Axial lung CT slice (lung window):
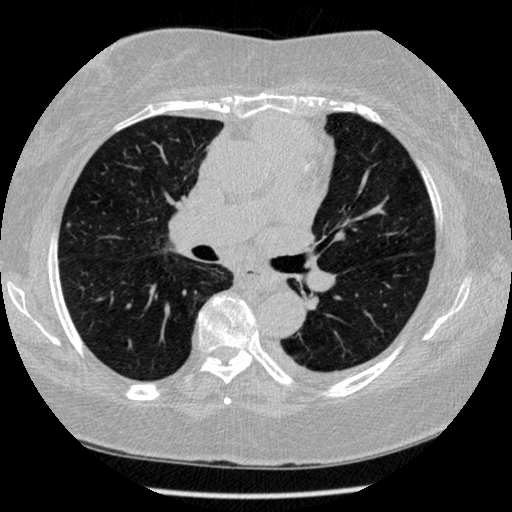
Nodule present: no